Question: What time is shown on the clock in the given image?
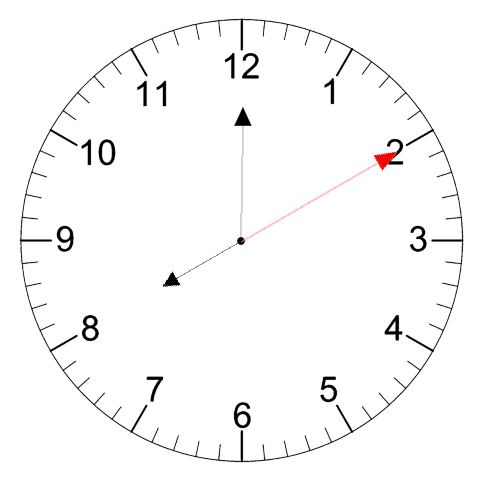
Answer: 08:00:10